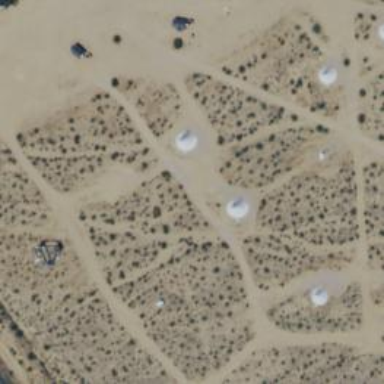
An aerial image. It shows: Tipi structure.